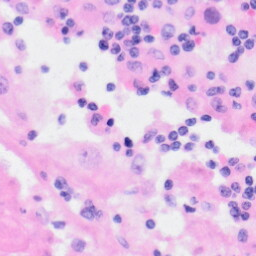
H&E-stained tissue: Kidney